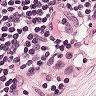
Metastatic tissue present: no